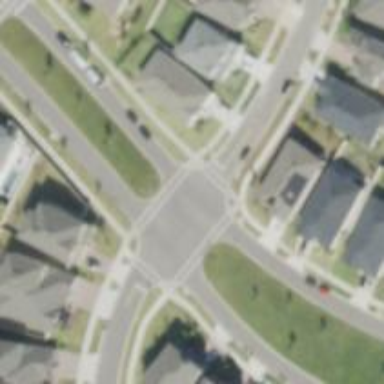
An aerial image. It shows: Marked road crossing.